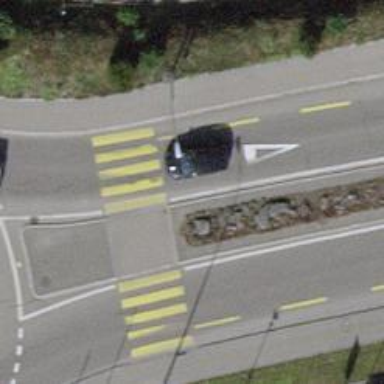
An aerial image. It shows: Uncontrolled zebra crossing with central island.